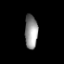
Tissue: lung
Cell type: Endothelial cells
Senescence score: 0.6483
Nuclear area (px): 426
Mean DAPI intensity: 148.045